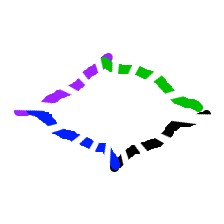
Shape: rhombus